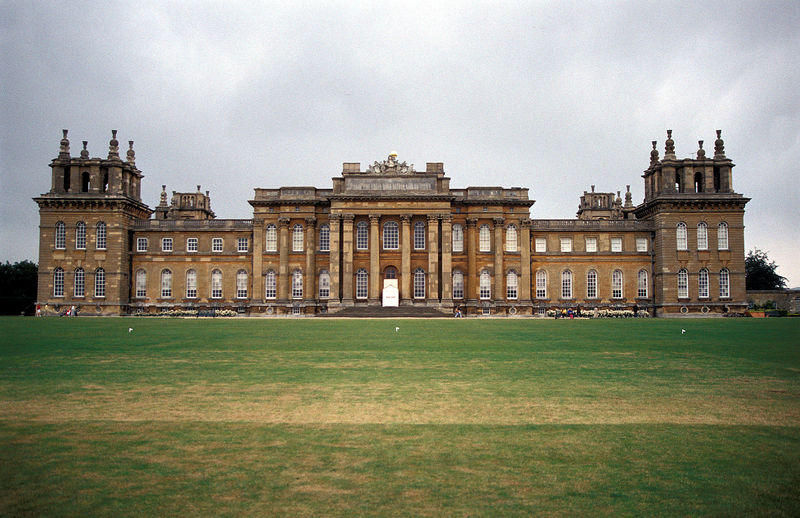
Titel: Südfassade, Gesamtansicht
Künstler: John Vanbrugh
Standort: Woodstock, Oxfordshire
Institution: Blenheim Palace
Schlagwörter: blau, flügel, himmel, schatten, weiß, wolken, bäume, gelb, grün, landschaft, menschen, ocker, braun, fenster, grau, licht, pfeiler, säule, säulen, tür, anlage, dach, gebäude, gras, haus, park, rasen, rot, schloss, wiese, beige, alt, architektur, barock, sockel, stein, feld, horizont, gitter, adel, klassizismus, england, frontal, schön, schornstein, bewölkt, hellblau, ansicht, fassade, giebel, mauer, schornsteine, sprossenfenster, platz, besucher, pilaster, treppe, symmetrie, geländer, stufen, tor, zinnen, foto, fotografie, photographie, bögen, eingang, burg, türmchen, türme, palast, rundfenster, symmetrisch, plakat, wimpel, architrav, kapitelle, photo, fries, portal, villa, gesims, risalit, statuen, architrave, farbfoto, anwesen, residenz, portikus, rundbögen, freitreppe, geschosse, herrenhaus, fotographie, mittelteil, landsitz, besichtigung, wals, geschoss, aufsatz, fesnter, palais, bauplastik, mittelrisalit, reichstag, attika, eckrisalit, gesamtansicht, zweigeschossig, zweistöckig, balluster, fialen, eckrisalite, ecktürme, verzerrt, sehenswürdigkeit, breitbild, bowlinggreen, blensheim palace, n, hinmel, hauotportal, sauleb